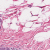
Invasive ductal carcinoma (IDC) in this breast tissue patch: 0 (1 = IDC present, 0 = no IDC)